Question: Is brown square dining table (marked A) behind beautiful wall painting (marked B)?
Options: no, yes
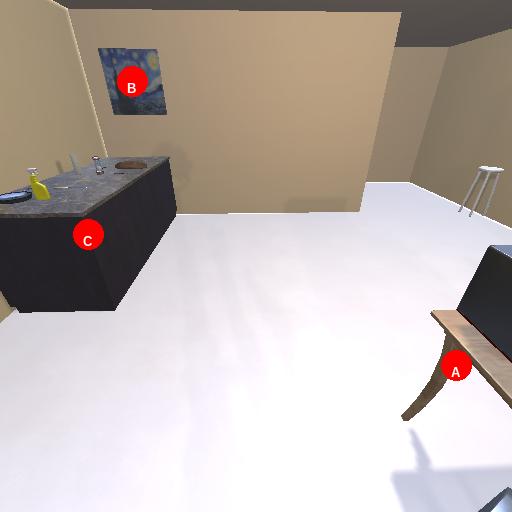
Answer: no